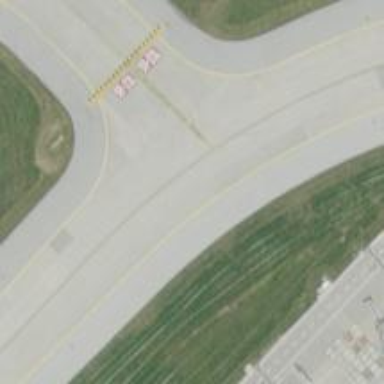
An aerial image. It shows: View of taxiway at the airport.